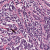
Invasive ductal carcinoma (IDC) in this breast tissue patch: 1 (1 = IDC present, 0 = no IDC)